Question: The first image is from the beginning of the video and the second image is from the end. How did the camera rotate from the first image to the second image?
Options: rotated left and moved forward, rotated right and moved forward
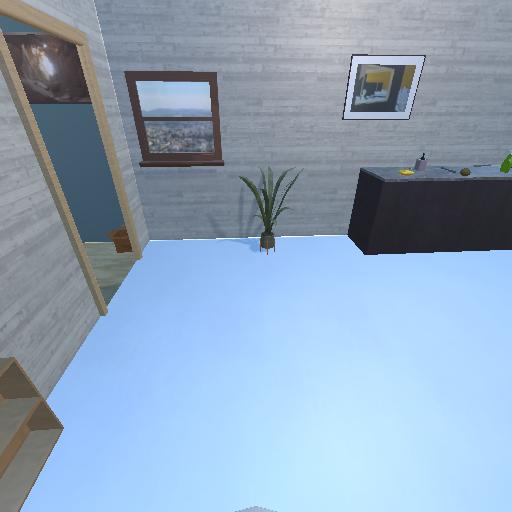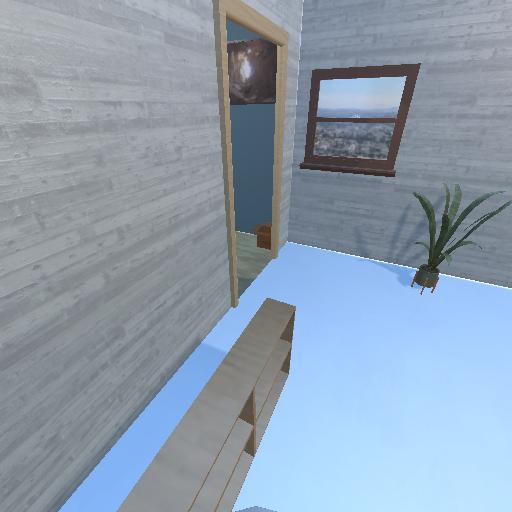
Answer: rotated left and moved forward